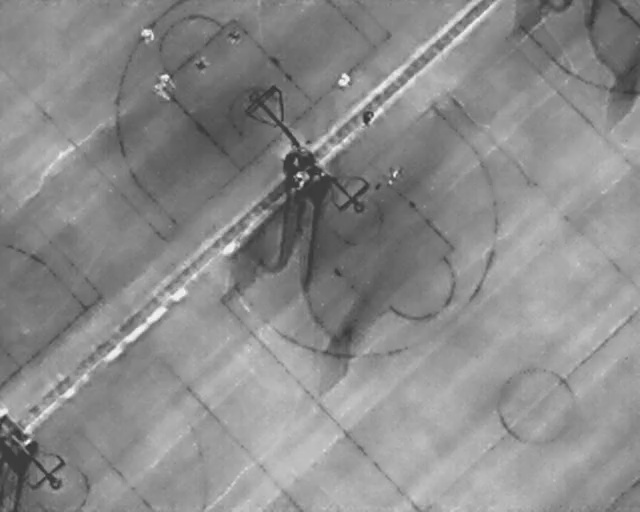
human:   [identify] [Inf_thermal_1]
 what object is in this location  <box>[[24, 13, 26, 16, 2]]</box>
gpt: <ref>1 medium person at the top left</ref>

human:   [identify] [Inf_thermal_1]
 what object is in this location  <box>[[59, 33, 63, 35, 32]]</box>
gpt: <ref>1 medium person at the center</ref>